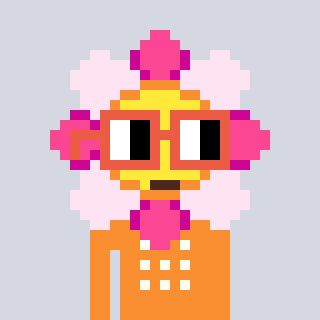
a pixel art character with square orange glasses, a flower-shaped head and a orange-colored body on a cool background